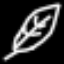
Label: leaf